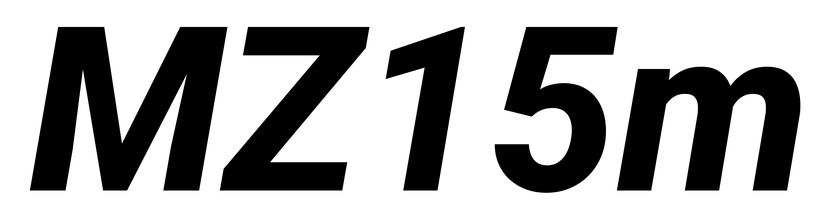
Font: Roboto-Italic_ExtraBold_Italic